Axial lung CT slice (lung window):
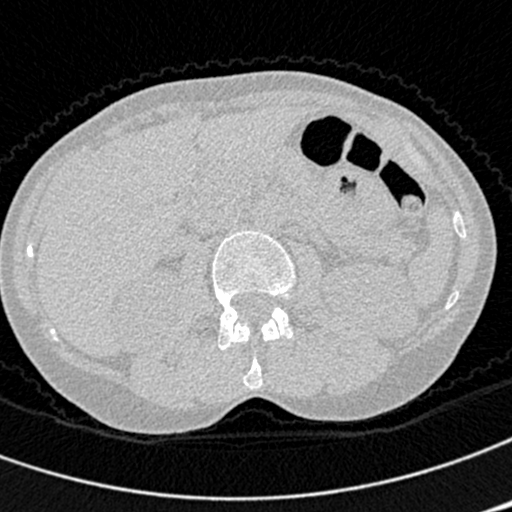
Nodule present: no